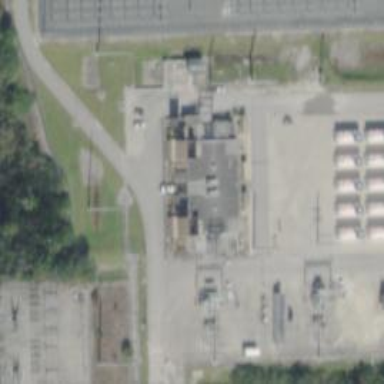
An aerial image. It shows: Gas-powered generator. It is gas turbine type generator.